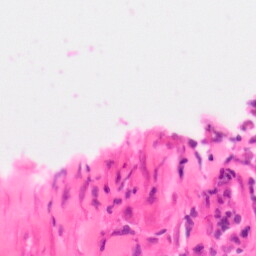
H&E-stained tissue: Colon